Interaction volume radius: 5 \u00c5
Interaction volume height: 25 \u00c5
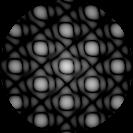
Disorder parameter: 0.00992